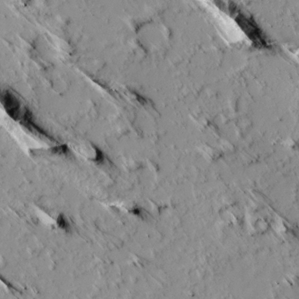
Label: non_frost